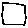
Label: square